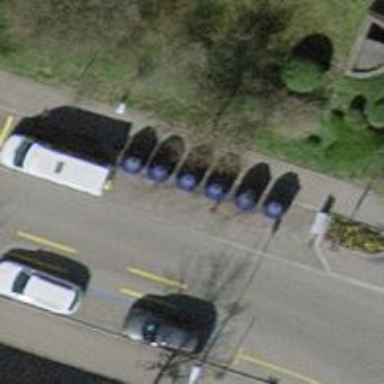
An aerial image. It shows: Recycling container at amenity designated for recycling.